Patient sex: M
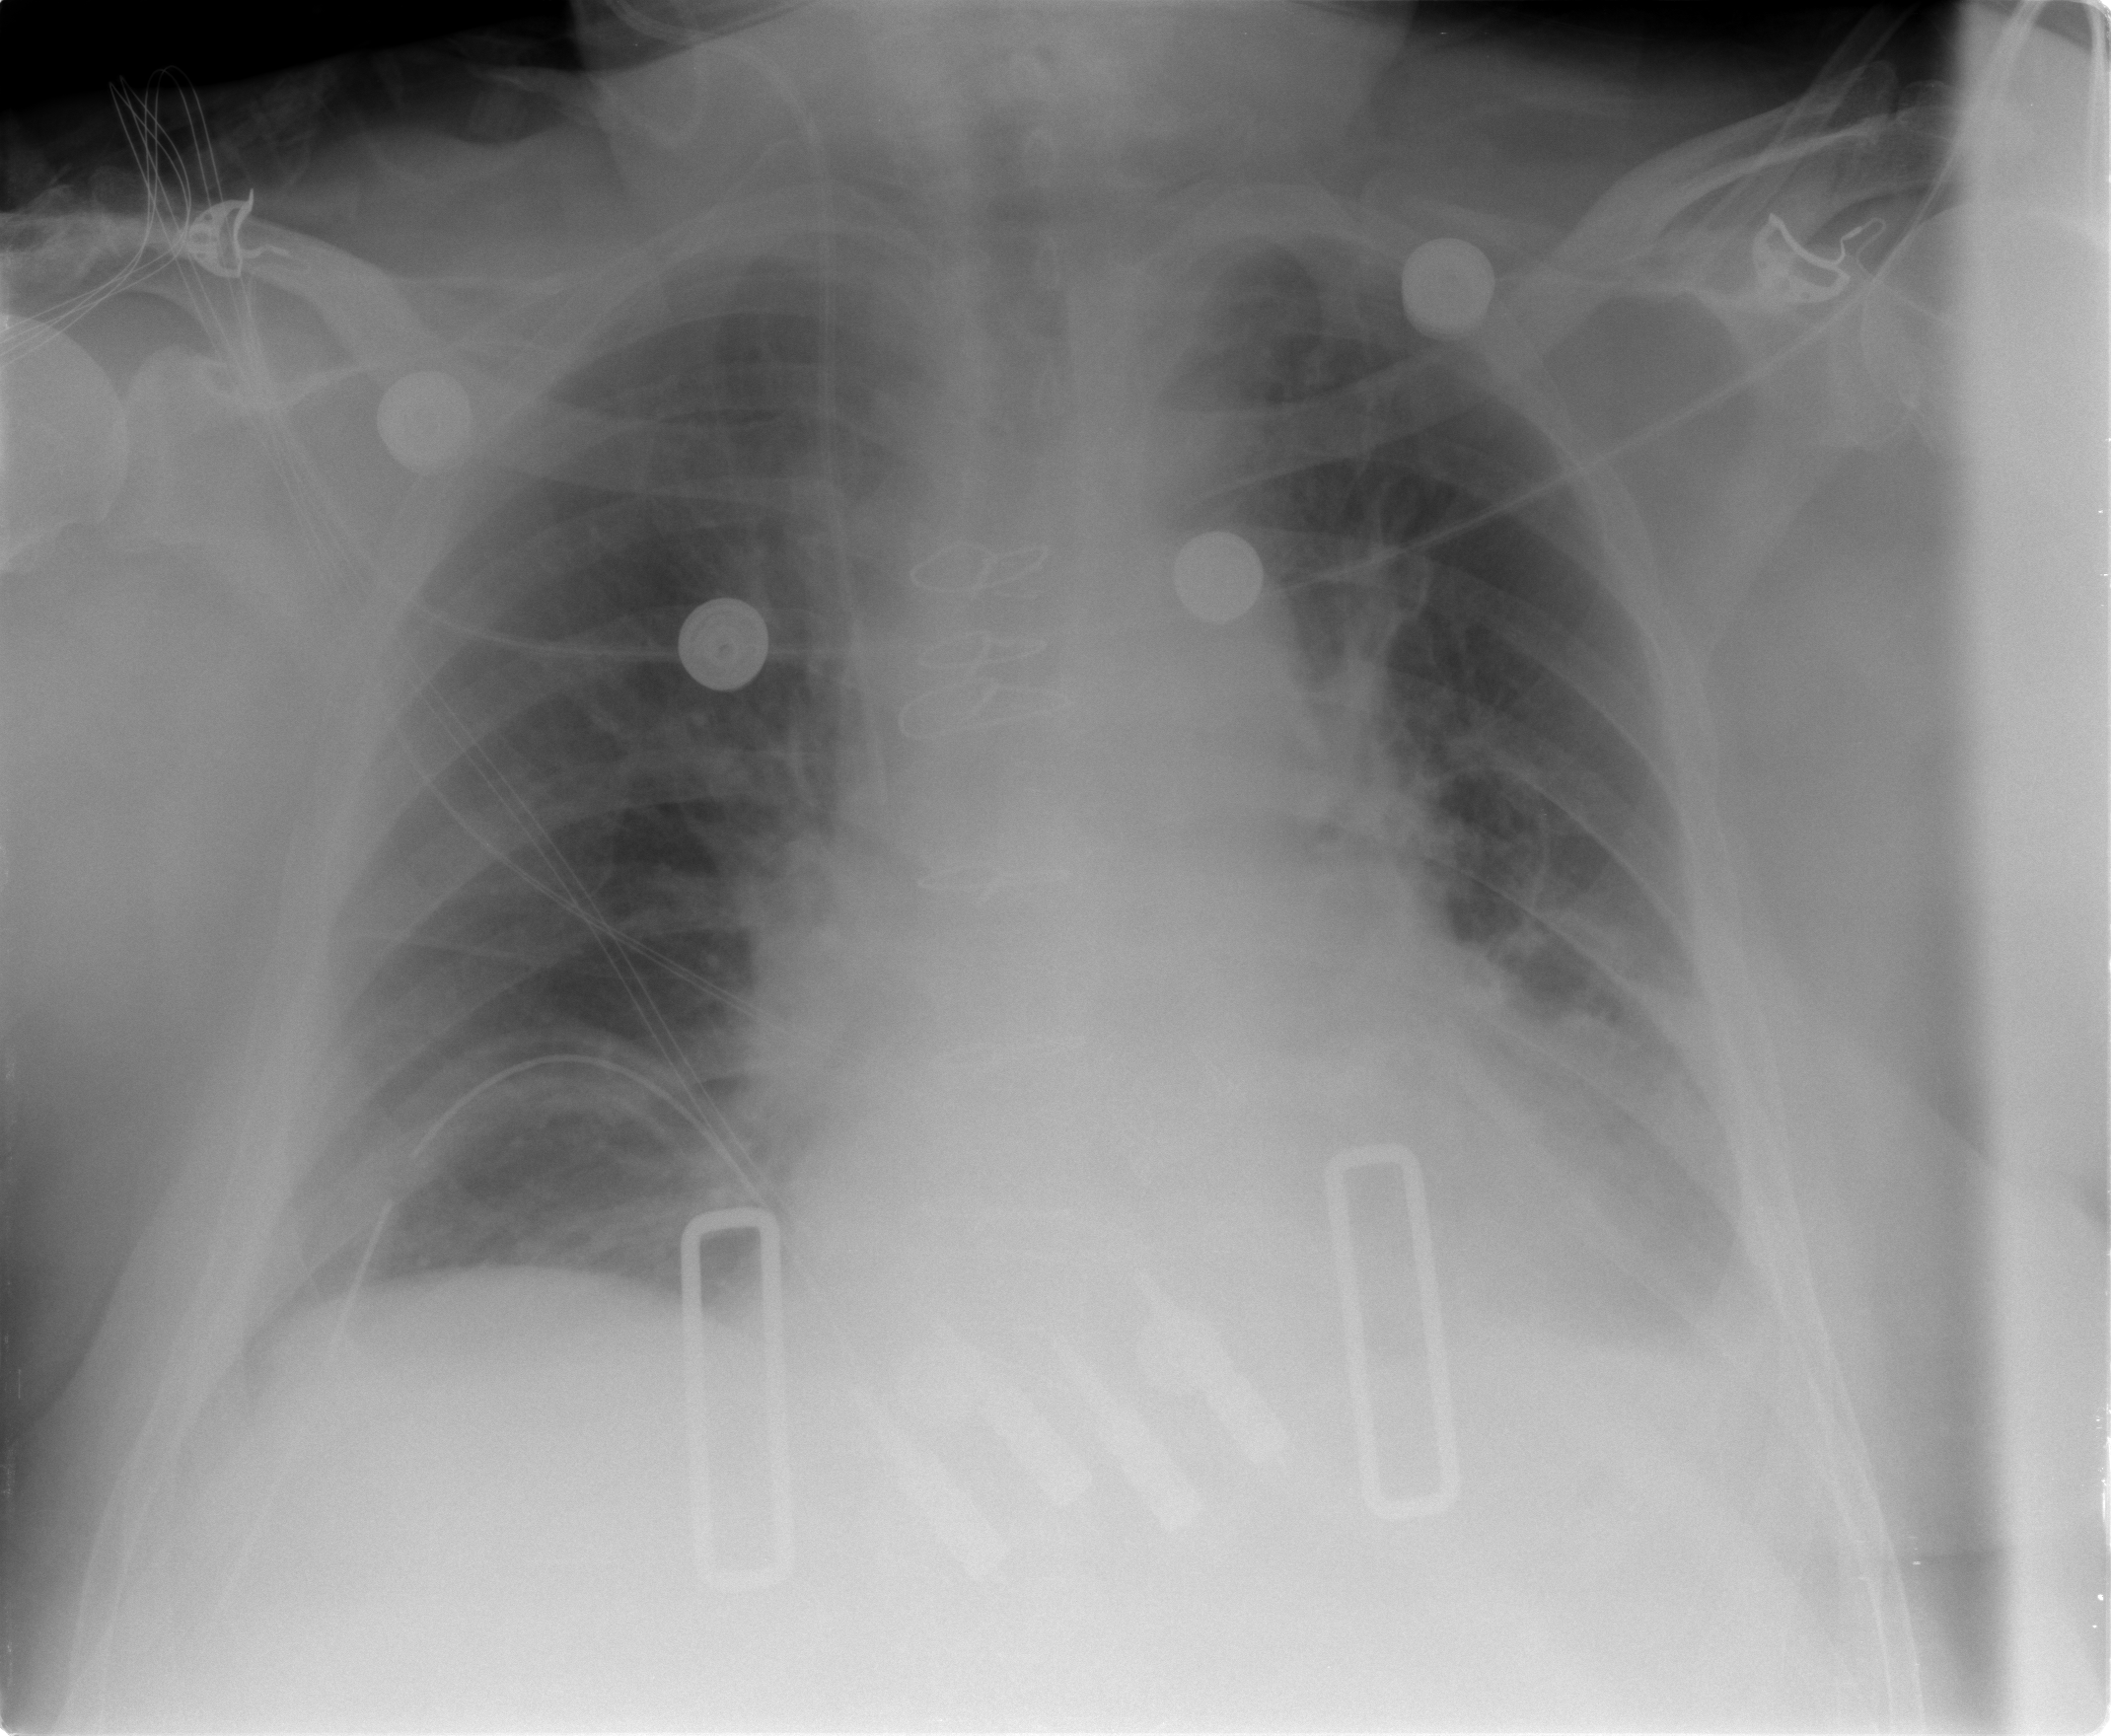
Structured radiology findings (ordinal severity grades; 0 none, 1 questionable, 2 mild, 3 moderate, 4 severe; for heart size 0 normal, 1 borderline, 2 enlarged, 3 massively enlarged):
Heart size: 2
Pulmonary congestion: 2
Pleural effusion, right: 0
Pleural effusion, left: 2
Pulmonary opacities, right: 2
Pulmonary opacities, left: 2
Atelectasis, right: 0
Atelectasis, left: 0